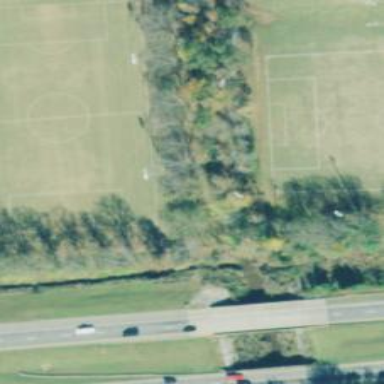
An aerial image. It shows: Grass pitch designated for soccer.